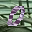
Label: 0